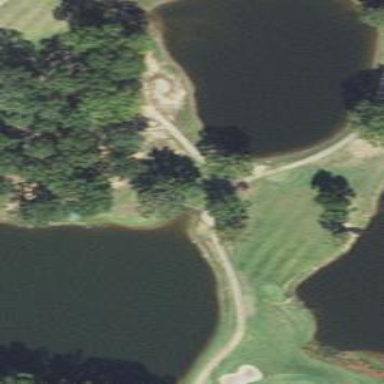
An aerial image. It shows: Water hazard on golf course. The hazard is natural water feature.